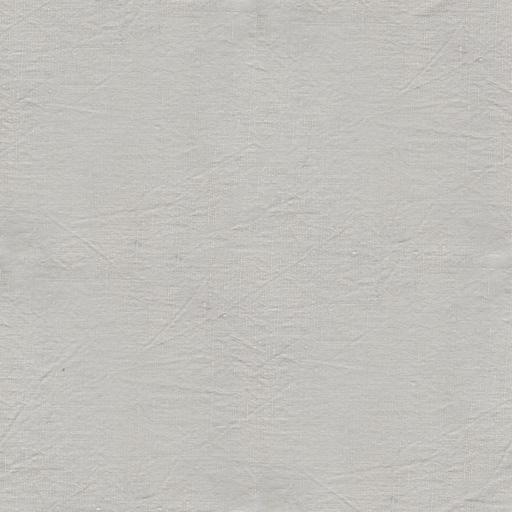
Tags: cloth fabric old white